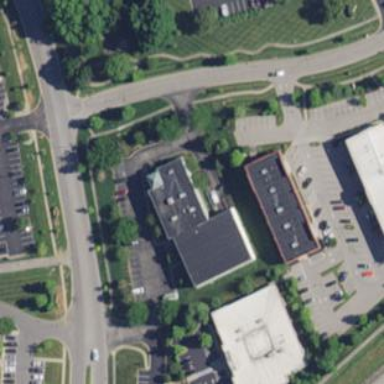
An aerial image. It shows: Building.